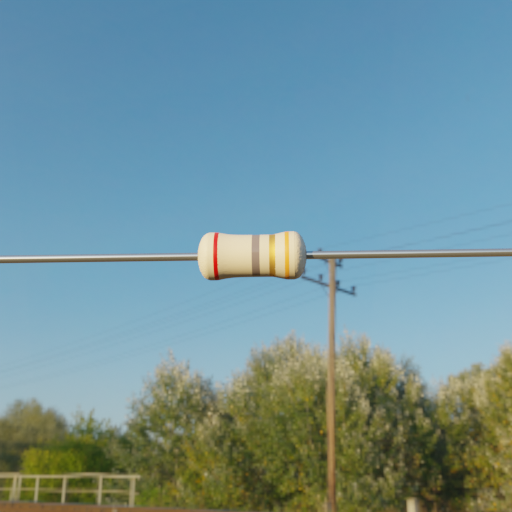
Resistor colour bands (in order): red, gray, gold, orange